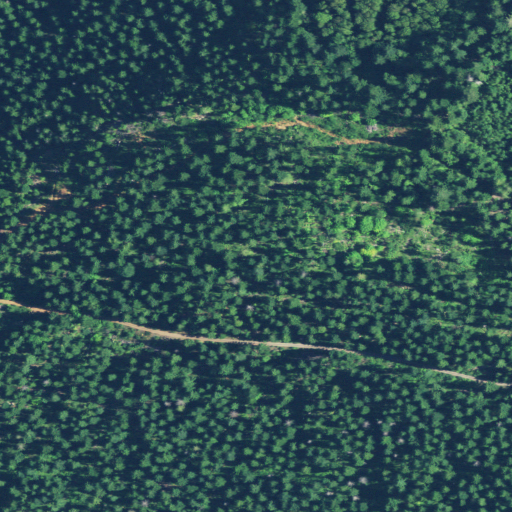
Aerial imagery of mountain in Oregon named Little Smokey containing only evergreen forest